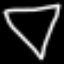
Label: diamond